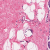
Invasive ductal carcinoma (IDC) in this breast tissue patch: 0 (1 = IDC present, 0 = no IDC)